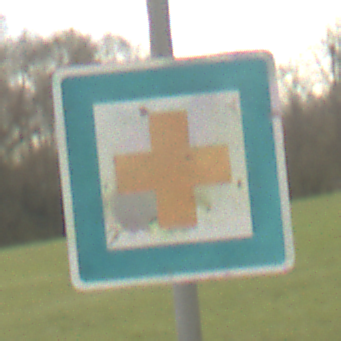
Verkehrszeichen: ErsteHilfe
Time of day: MorningAfternoon
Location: Outdoor (Suburban)
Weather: Overcast
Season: NotSpecified
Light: Natural